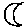
Label: moon